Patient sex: F
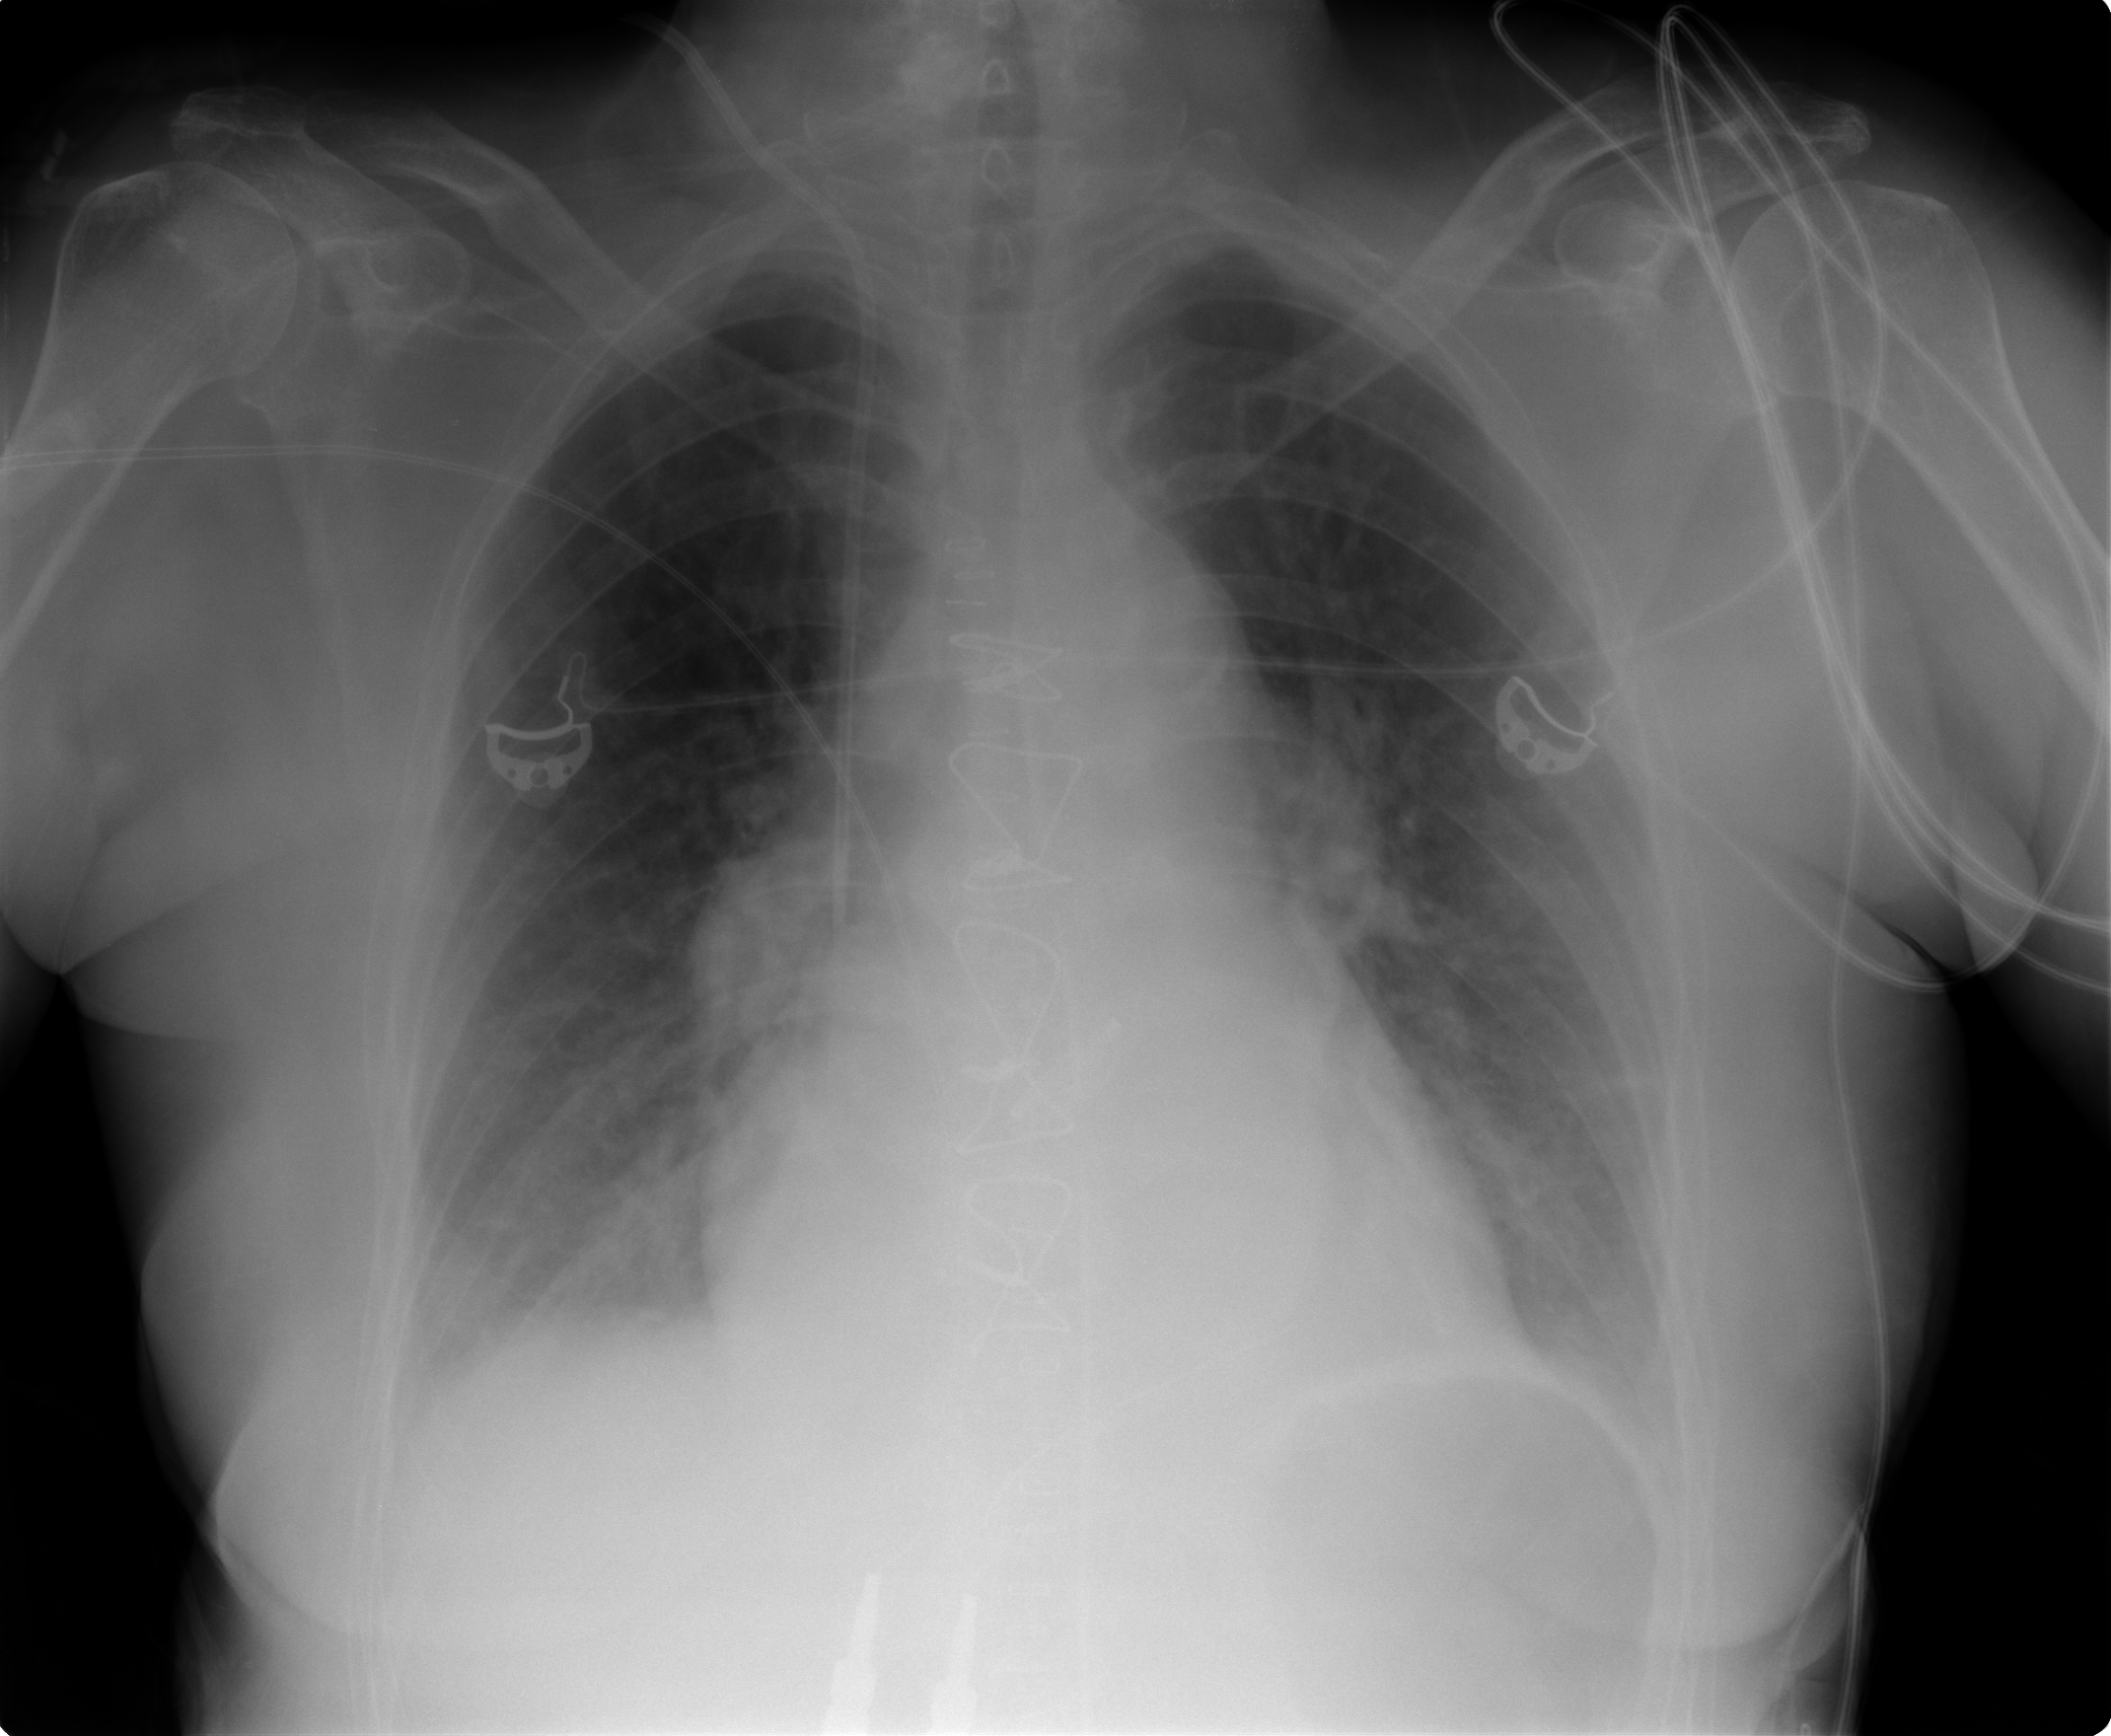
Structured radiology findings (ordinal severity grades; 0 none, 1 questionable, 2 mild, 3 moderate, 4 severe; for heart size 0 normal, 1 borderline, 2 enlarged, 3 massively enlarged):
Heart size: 2
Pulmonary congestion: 2
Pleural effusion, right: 2
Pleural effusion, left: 2
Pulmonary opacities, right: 0
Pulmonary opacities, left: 0
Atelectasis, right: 0
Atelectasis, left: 2